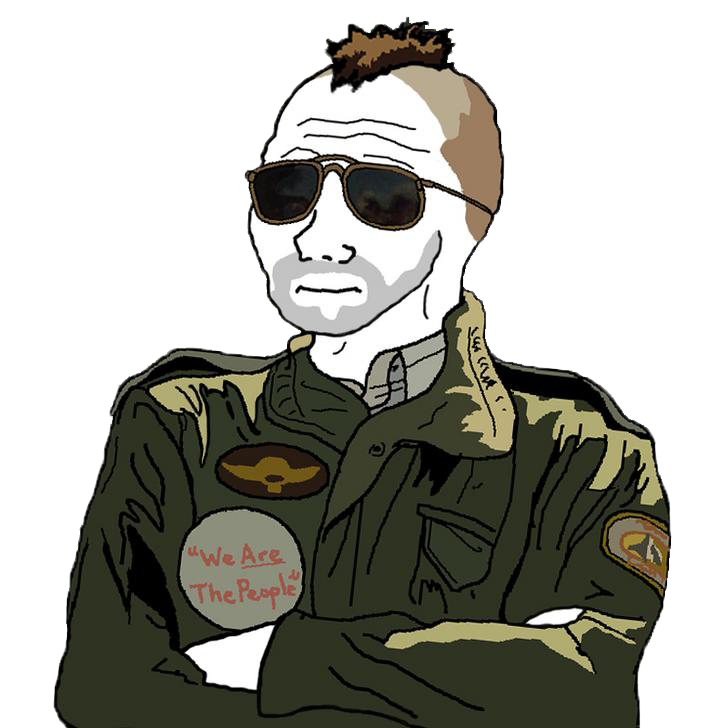
Label: 5_Doomer